Interaction volume radius: 5 \u00c5
Interaction volume height: 10 \u00c5
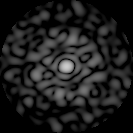
Disorder parameter: 0.8182